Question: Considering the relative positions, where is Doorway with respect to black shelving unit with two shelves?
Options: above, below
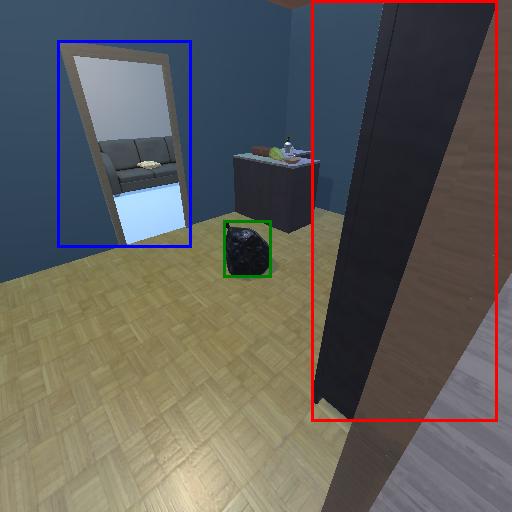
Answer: above